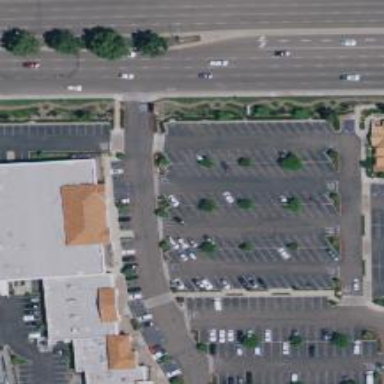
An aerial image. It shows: Commercial building.